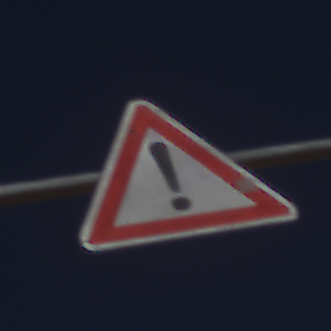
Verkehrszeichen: Gefahrenstelle
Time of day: MorningAfternoon
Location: Outdoor (RoadRail)
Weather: Clear
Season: NotSpecified
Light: Natural